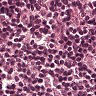
Metastatic tissue present: no